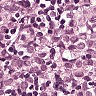
Metastatic tissue present: yes